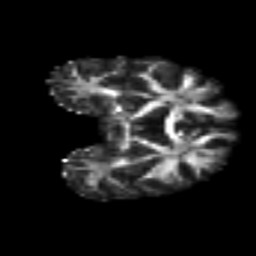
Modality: FA
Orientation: coronal
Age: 47
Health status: ill
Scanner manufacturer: philips
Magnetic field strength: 3 T
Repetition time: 9 s
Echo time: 0.127 s